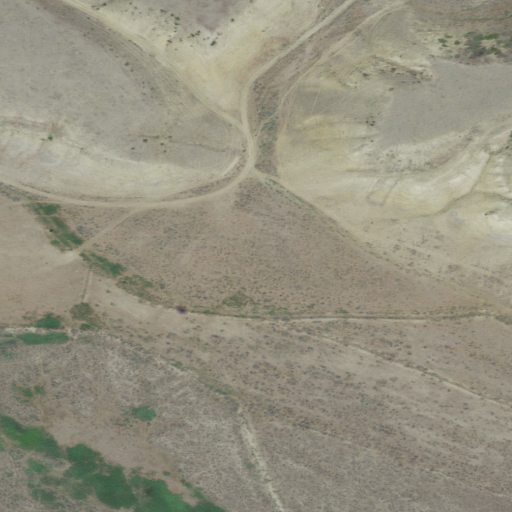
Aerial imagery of valley in Montana named Crooked Coulee containing grassland, open development, herbaceous wetlands, shrub, low intensity development, and pasture